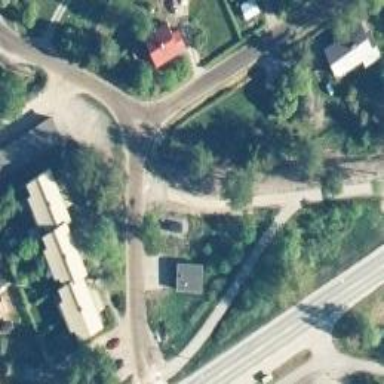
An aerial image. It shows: Asphalt cycleway.